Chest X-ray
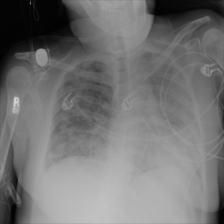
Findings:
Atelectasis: negative
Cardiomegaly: negative
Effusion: negative
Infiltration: positive
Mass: negative
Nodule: negative
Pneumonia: negative
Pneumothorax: negative
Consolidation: positive
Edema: negative
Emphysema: negative
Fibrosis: negative
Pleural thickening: negative
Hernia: negative